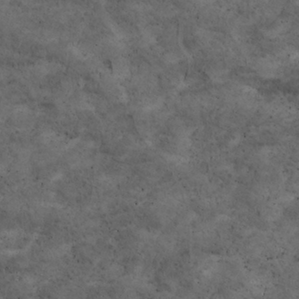
Label: non_frost